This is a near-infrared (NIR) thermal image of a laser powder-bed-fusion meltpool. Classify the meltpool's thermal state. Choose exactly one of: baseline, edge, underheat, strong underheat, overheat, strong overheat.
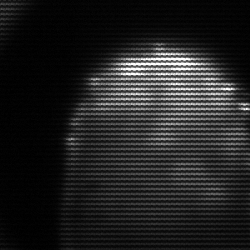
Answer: edge